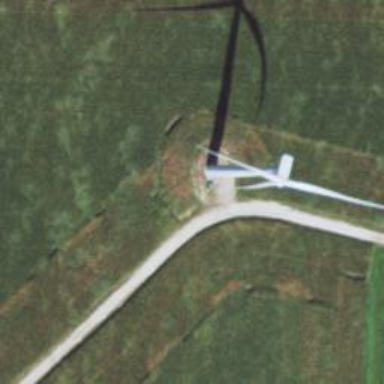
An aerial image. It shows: Wind generator powered by horizontal axis wind turbine.